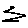
Label: zigzag